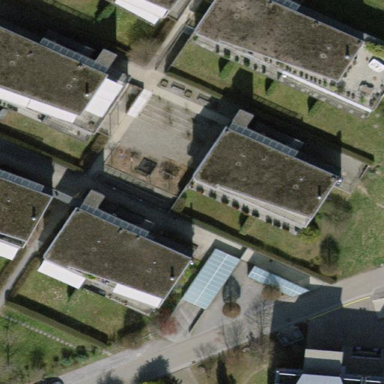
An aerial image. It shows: Block of apartments with flat grey roof.